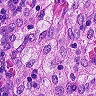
Metastatic tissue present: no